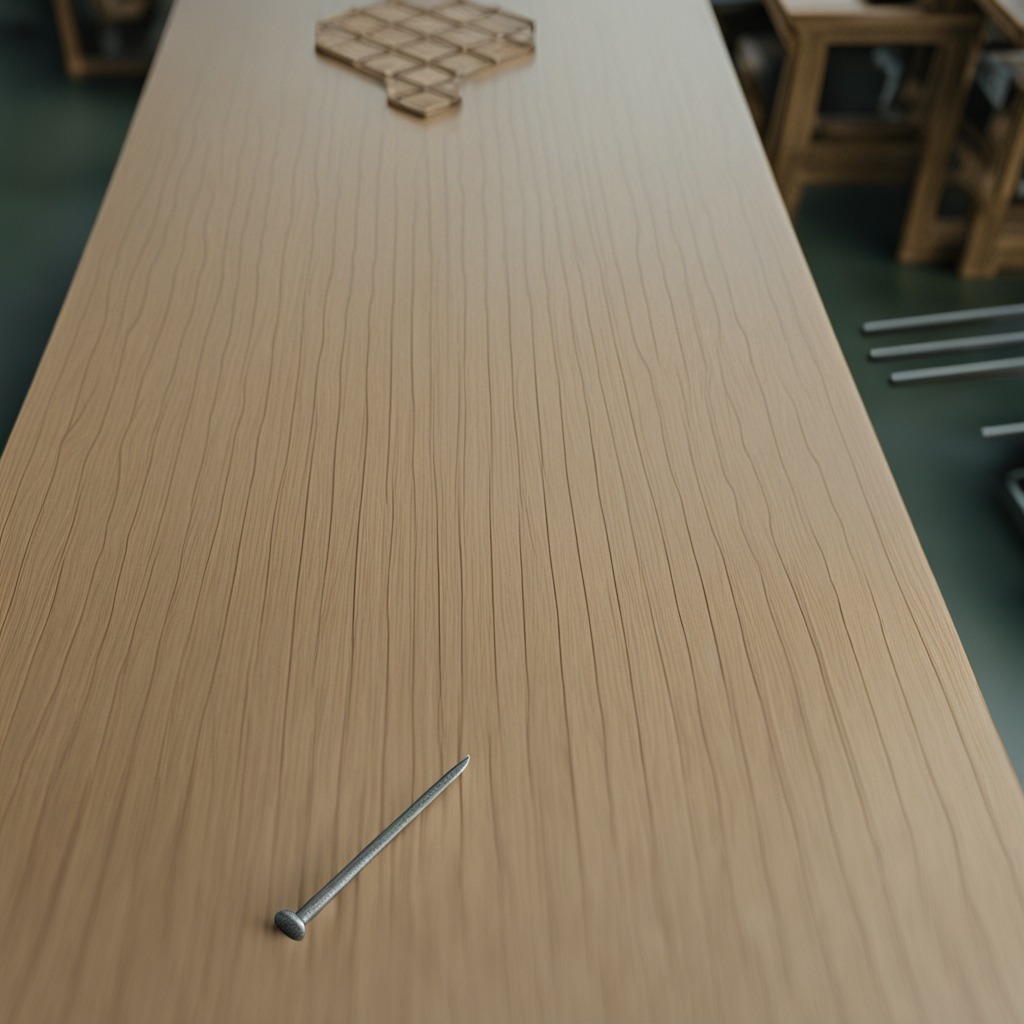
A nail is lying on the workbench.